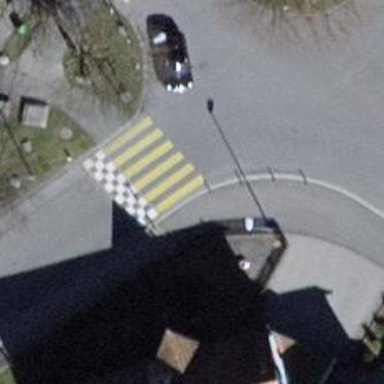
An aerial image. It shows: Uncontrolled crossing on the road.